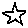
Label: star